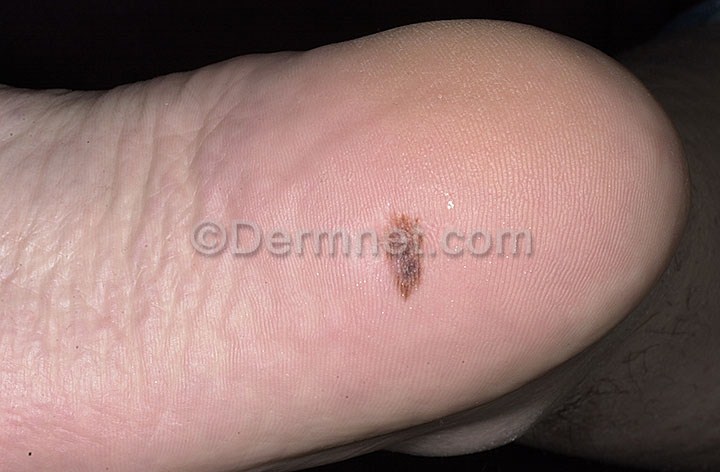
Disease: Melanoma Skin Cancer Nevi and Moles